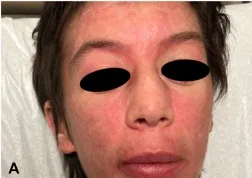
Dermatomyositis of. The face.
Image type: medical_photograph (oral_photograph)